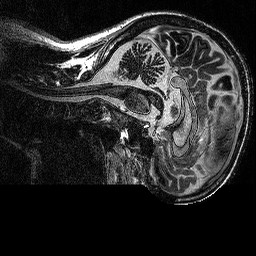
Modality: MP2RAGE
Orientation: sagittal
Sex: female
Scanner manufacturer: siemens
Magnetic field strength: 3 T
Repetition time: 5 s
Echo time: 0.00292 s